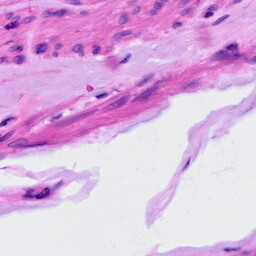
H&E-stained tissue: Ovarian